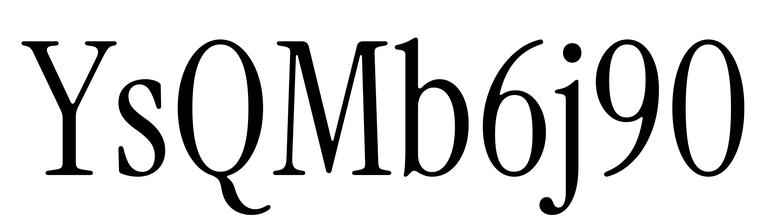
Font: InstrumentSerif-Regular